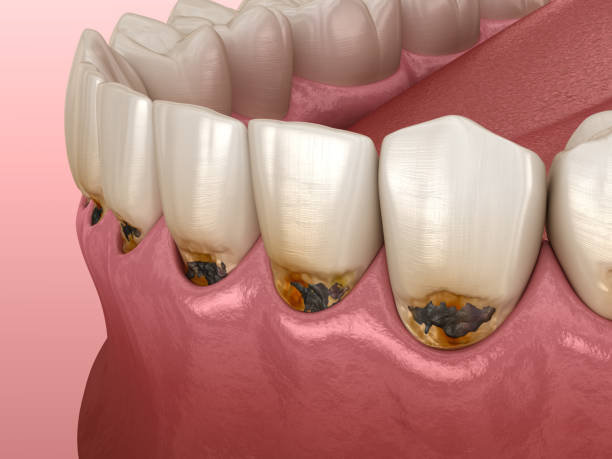
Condition: Caries